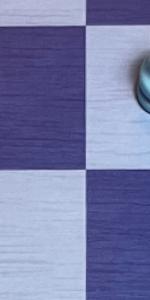
Label: Empty